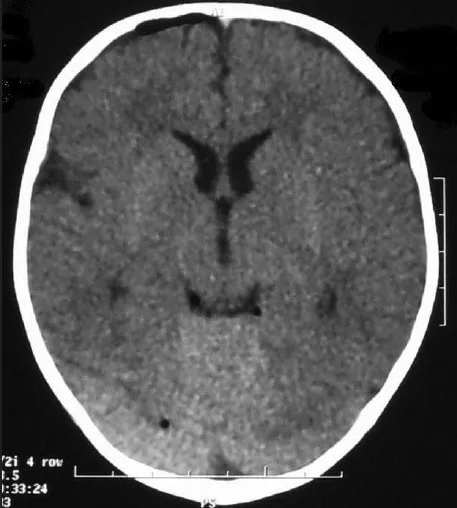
Brain computed tomography scan of the second patient shows a small rim of pneumocephalus.
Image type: radiology (ct)